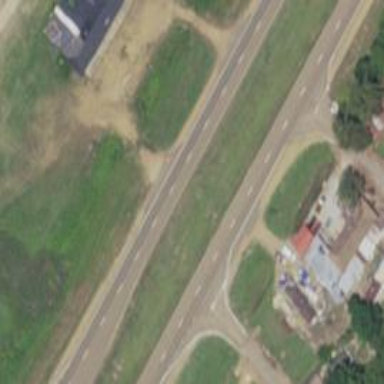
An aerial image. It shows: Trunk highway.